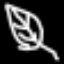
Label: leaf